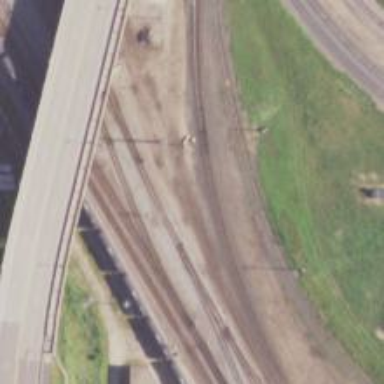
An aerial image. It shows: Railway yard.